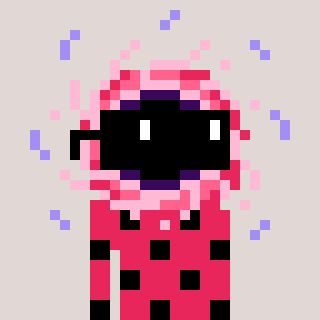
a pixel art character with square black sunglasses, a blackhole-shaped head and a redpinkish-colored body on a warm background